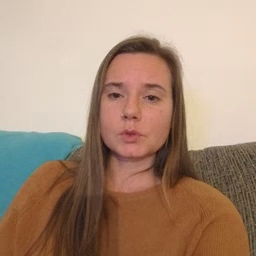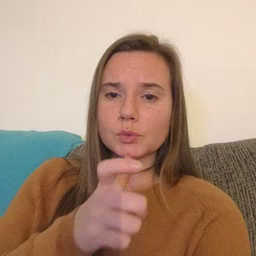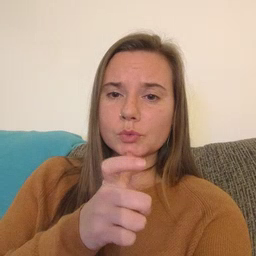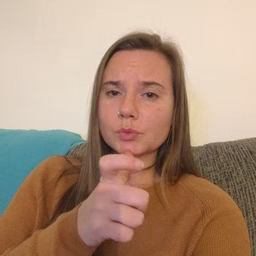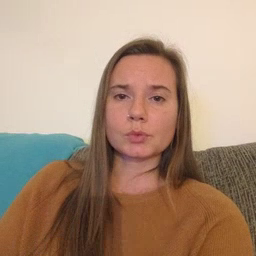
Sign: who